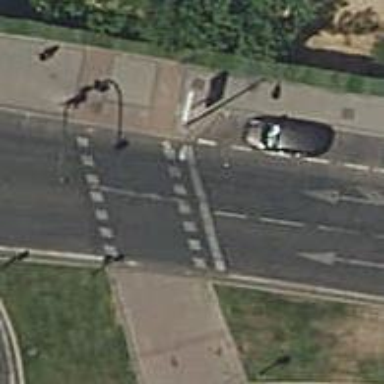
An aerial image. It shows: Footway with paving stones leading to crossing with traffic signals.